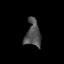
Tissue: lung
Cell type: Epithelial cells
Senescence score: 0.1402
Nuclear area (px): 402
Mean DAPI intensity: 77.547